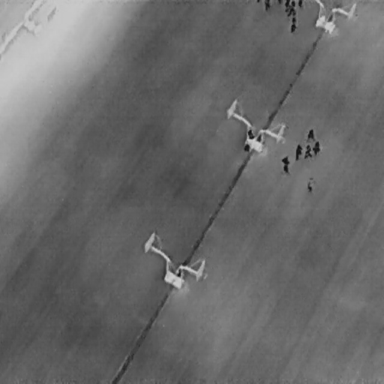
There are 14 People in the infrared image.